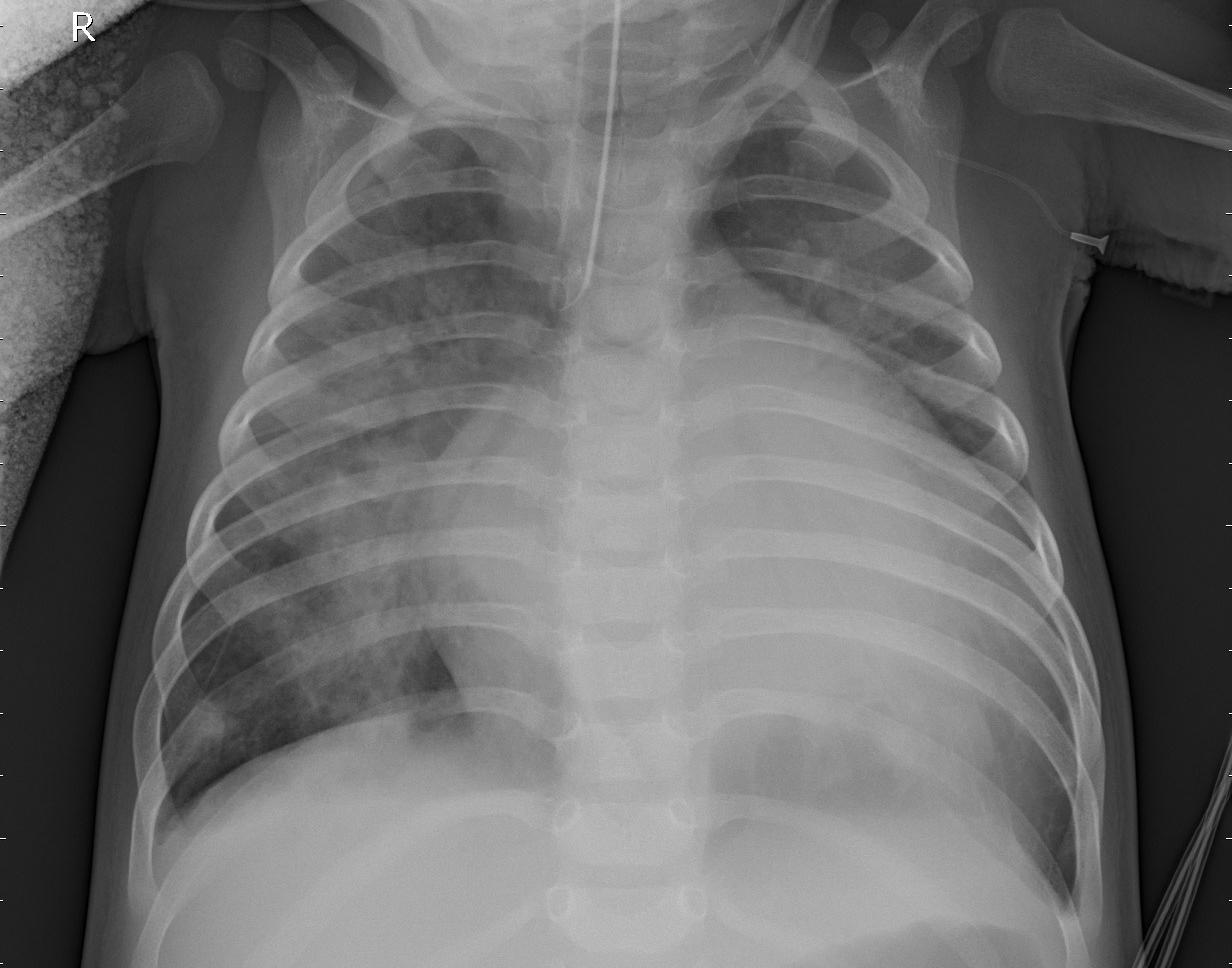
Diagnosis: PNEUMONIA